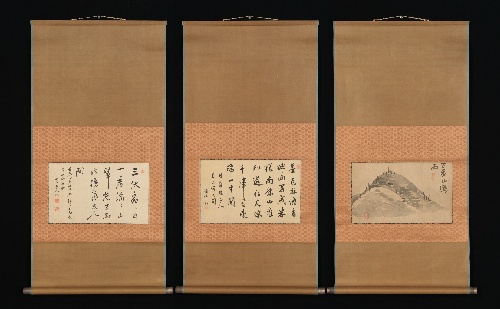
Artist: Shinozaki Shōchiku|Ike Taiga|Okubo Shibutsu
Artist bio: Japanese, 1781–1851|Japanese, 1723–1776|Japanese, 1766–1837
Date: 18th–19th century
Object type: Three album leaves mounted as three hanging scrolls
Classification: Paintings
Medium: Album leaves mounted as  hanging scrolls; ink on paper
Culture: Japan
Period: Edo period (1615–1868)
Dimensions: Image (a): 8 3/4 × 14 7/16 in. (22.2 × 36.7 cm)
Overall with mounting (a): 39 3/16 × 19 1/2 in. (99.5 × 49.5 cm)
Overall with knobs (a): 39 3/16 × 21 7/16 in. (99.5 × 54.5 cm)
Image (b): 9 1/8 × 14 7/16 in. (23.1 × 36.7 cm)
Overall with mounting (b): 39 5/16 × 19 7/16 in. (99.8 × 49.3 cm)
Overall with knobs (b): 39 5/16 × 21 7/16 in. (99.8 × 54.5 cm)
Image (c): 8 11/16 × 14 7/16 in. (22 × 36.7 cm)
Overall with mounting (c): 39 3/8 × 19 7/16 in. (100 × 49.4 cm)
Overall with knobs (c): 39 3/8 × 21 1/2 in. (100 × 54.6 cm)
Department: Asian Art
Credit line: Mary Griggs Burke Collection, Gift of the Mary and Jackson Burke Foundation, 2015
Accession year: 2015
Repository: Metropolitan Museum of Art, New York, NY
Tags: Mountains